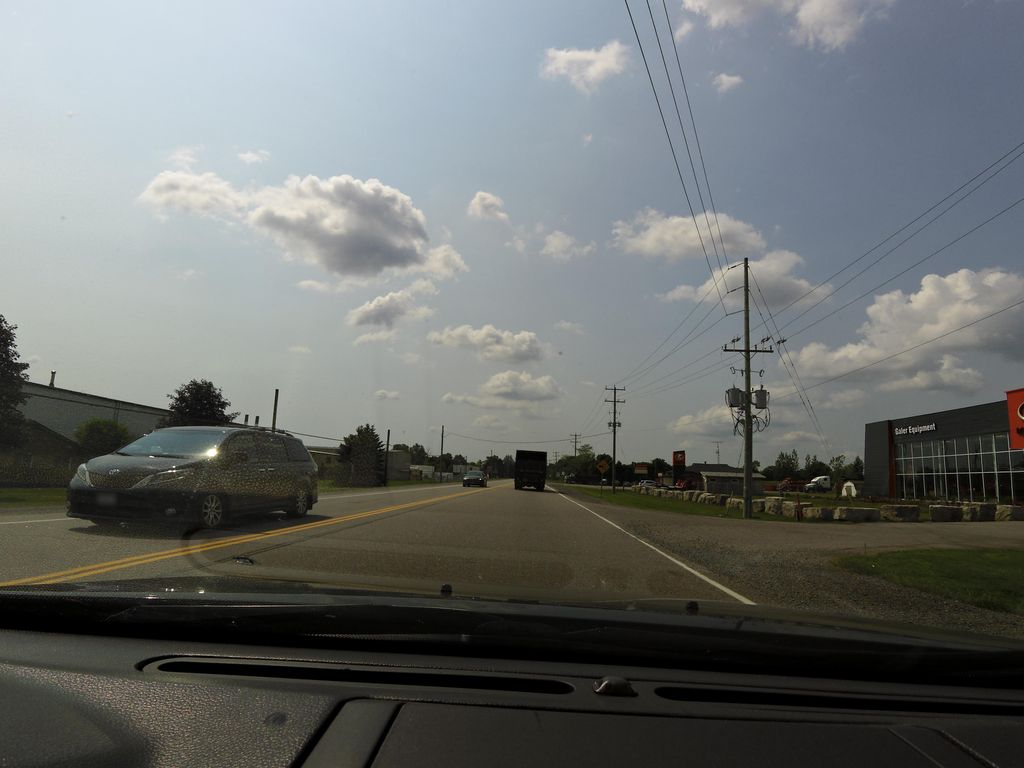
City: hamilton